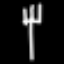
Label: fork